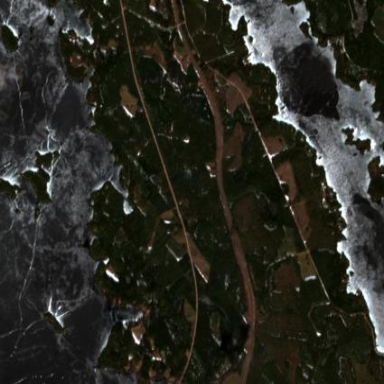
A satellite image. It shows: Evergreen needle-leaved woodland.